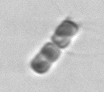
Label: Chaetoceros